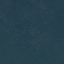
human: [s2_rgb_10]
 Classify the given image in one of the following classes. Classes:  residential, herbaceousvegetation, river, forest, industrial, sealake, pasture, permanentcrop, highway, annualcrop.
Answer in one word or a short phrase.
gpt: Forest